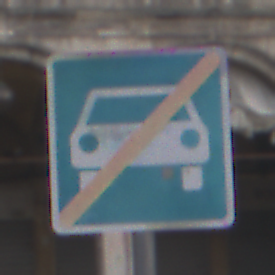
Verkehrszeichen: EndeKraftfahrstrasse
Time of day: SunriseSunset
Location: Outdoor (Urban)
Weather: PartlyCloudy
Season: NotSpecified
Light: Natural